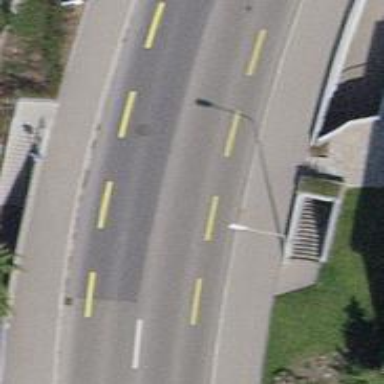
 featuring lane for cyclists on both sides."